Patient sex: M
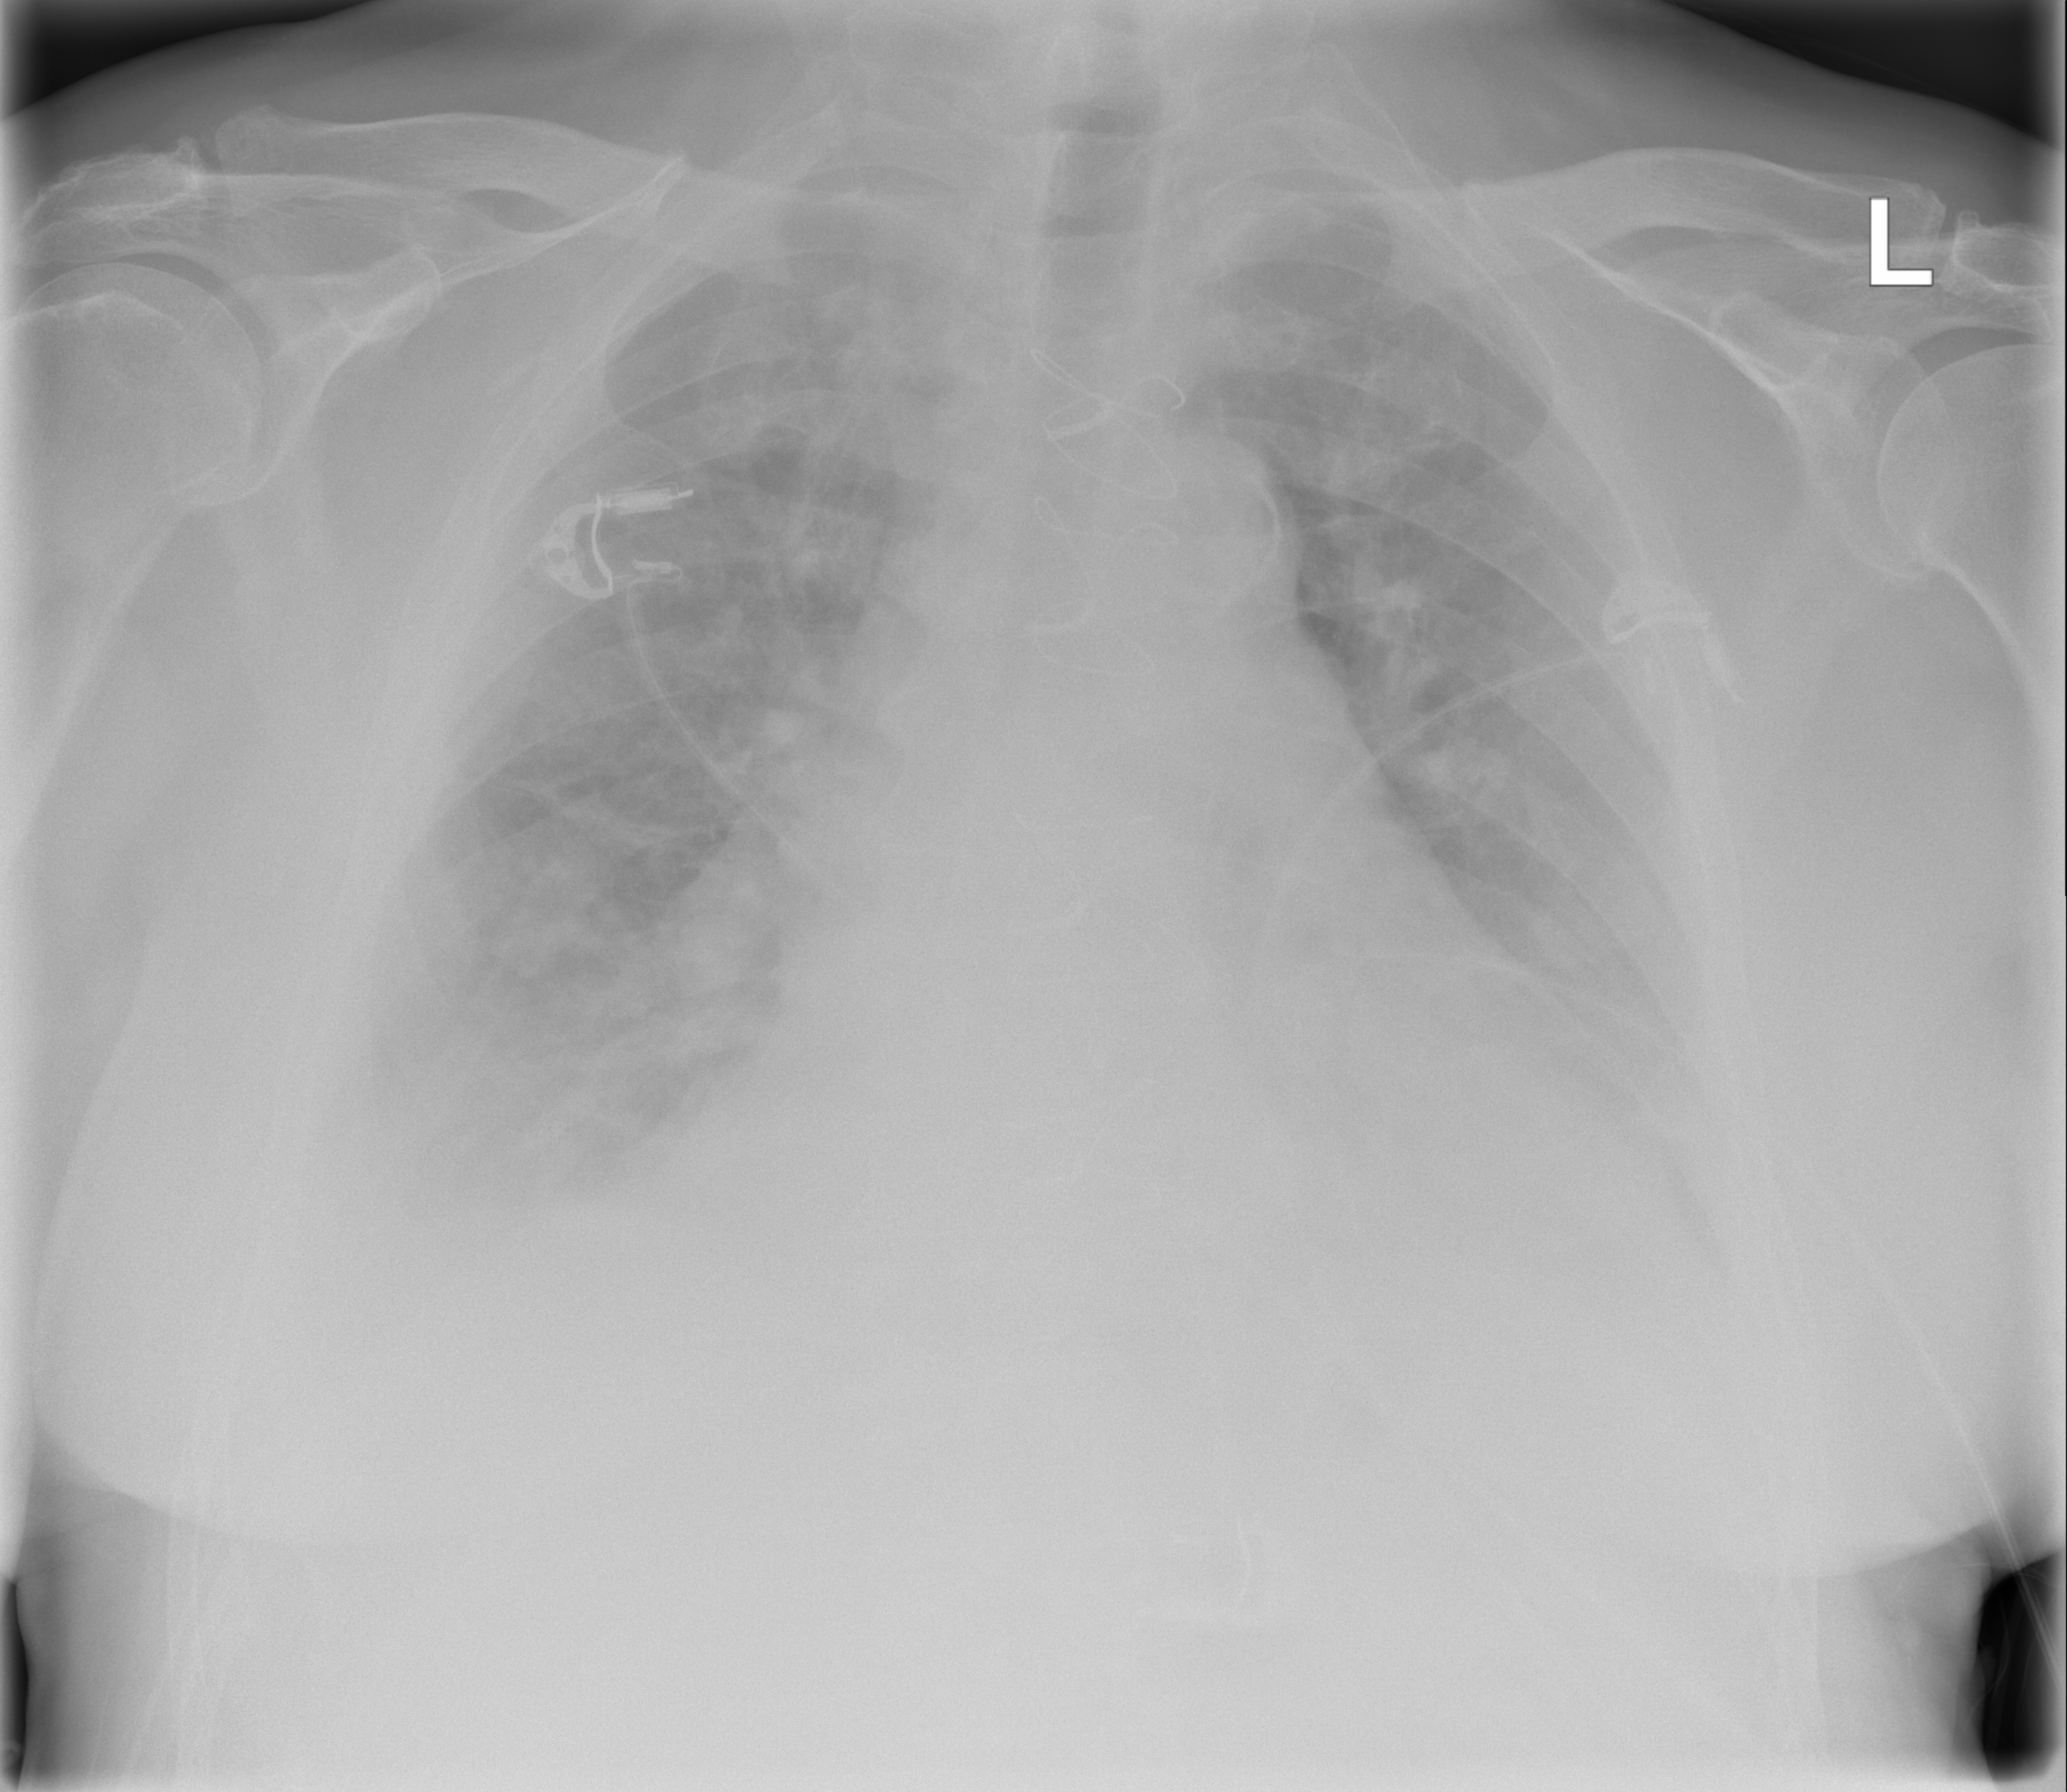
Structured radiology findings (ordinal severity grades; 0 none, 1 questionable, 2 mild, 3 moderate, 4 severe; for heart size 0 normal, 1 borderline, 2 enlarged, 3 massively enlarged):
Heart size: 3
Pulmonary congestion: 3
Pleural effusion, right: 2
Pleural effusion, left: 2
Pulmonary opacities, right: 1
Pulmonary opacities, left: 1
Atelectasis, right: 2
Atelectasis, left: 2